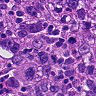
Metastatic tissue present: yes